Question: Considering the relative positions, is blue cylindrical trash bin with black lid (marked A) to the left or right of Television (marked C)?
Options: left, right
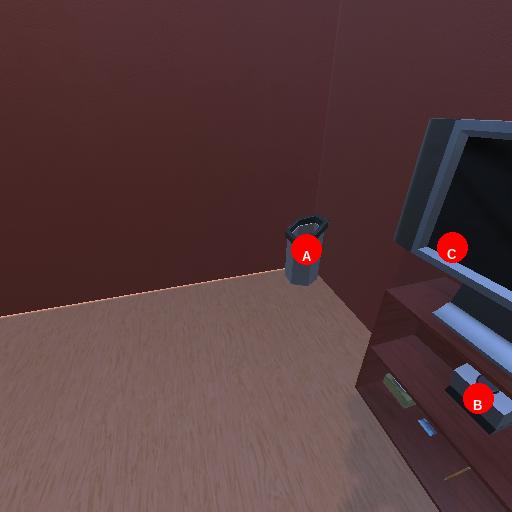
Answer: left